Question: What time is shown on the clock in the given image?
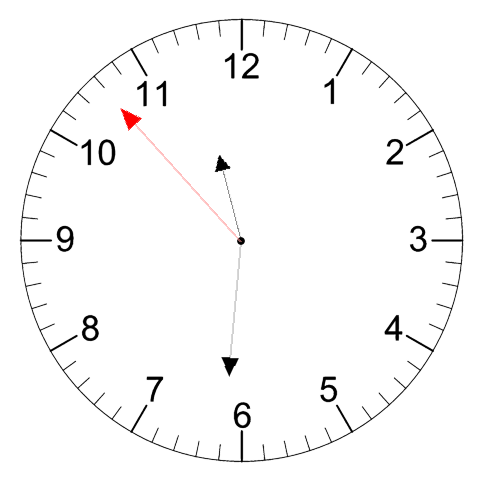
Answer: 11:30:53